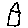
Label: house